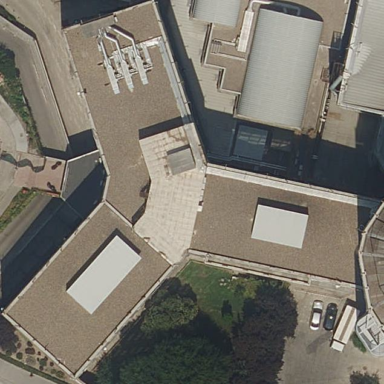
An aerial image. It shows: Hospital building.